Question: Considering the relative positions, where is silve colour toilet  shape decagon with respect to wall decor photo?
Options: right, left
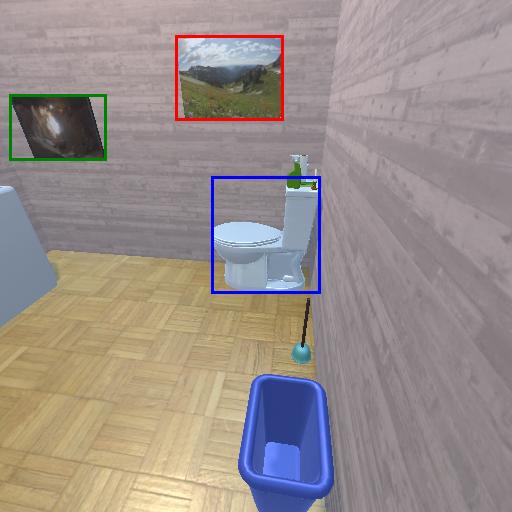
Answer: right